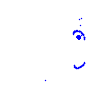
Particle: pion